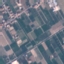
Land use / land cover: PermanentCrop